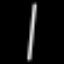
Label: line